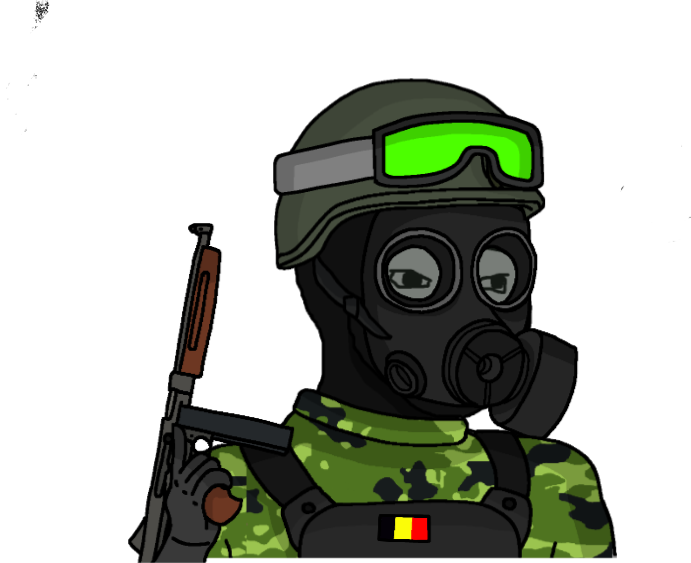
Label: 5_Oomer